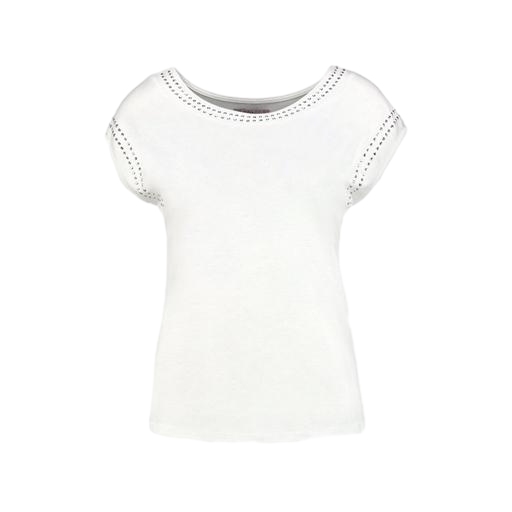
white embellished t-shirt, white petite t-shirt only macy, white cap-sleeve t-shirt, white background